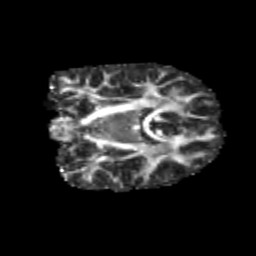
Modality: FA
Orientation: coronal
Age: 12
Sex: female
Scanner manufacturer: siemens
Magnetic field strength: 3 T
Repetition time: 3.8 s
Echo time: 0.07 s